Interaction volume radius: 5 \u00c5
Interaction volume height: 50 \u00c5
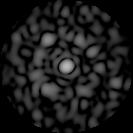
Disorder parameter: 0.8259